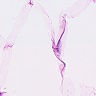
Metastatic tissue present: no